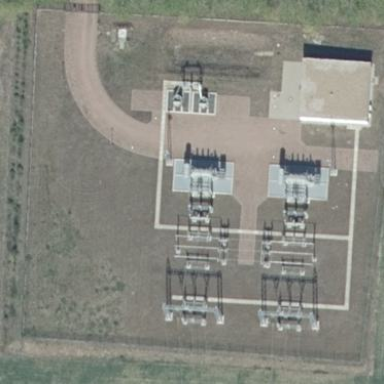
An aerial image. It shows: Power substation enclosed by fence.